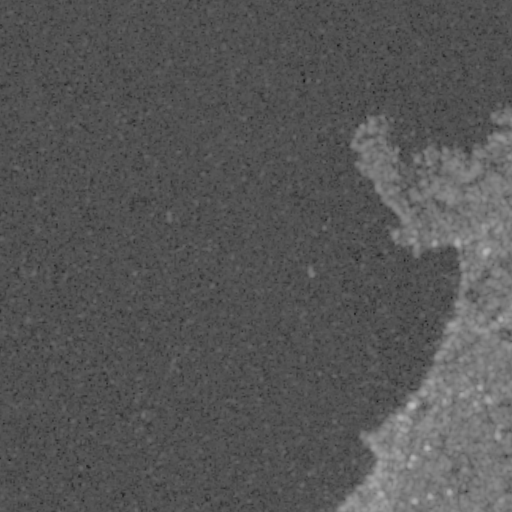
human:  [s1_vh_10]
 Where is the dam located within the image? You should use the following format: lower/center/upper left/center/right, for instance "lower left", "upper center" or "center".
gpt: The dam is located in the upper right of the image.
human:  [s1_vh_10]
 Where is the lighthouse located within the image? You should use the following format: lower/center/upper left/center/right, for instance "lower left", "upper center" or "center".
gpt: The lighthouse is located in the lower right of the image.
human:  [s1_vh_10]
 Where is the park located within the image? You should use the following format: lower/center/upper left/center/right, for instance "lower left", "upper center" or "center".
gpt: The park is located in the lower right of the image.
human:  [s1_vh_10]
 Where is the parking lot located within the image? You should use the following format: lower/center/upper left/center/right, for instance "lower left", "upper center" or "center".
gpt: The parking lot is located in the lower right of the image.
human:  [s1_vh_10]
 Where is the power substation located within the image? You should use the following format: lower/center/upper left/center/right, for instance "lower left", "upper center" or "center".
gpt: The power substation is located in the center right of the image.
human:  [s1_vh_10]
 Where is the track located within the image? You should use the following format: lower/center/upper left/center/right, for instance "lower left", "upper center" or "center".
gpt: There is no track in the image.

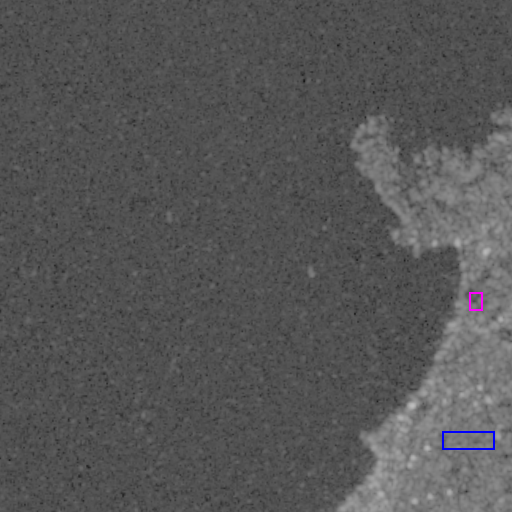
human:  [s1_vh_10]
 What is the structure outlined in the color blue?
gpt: The structure outlined in blue is a park.
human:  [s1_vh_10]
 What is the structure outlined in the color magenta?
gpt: The structure outlined in magenta is a parking lot.
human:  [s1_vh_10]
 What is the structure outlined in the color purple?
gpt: There is no purple outline.